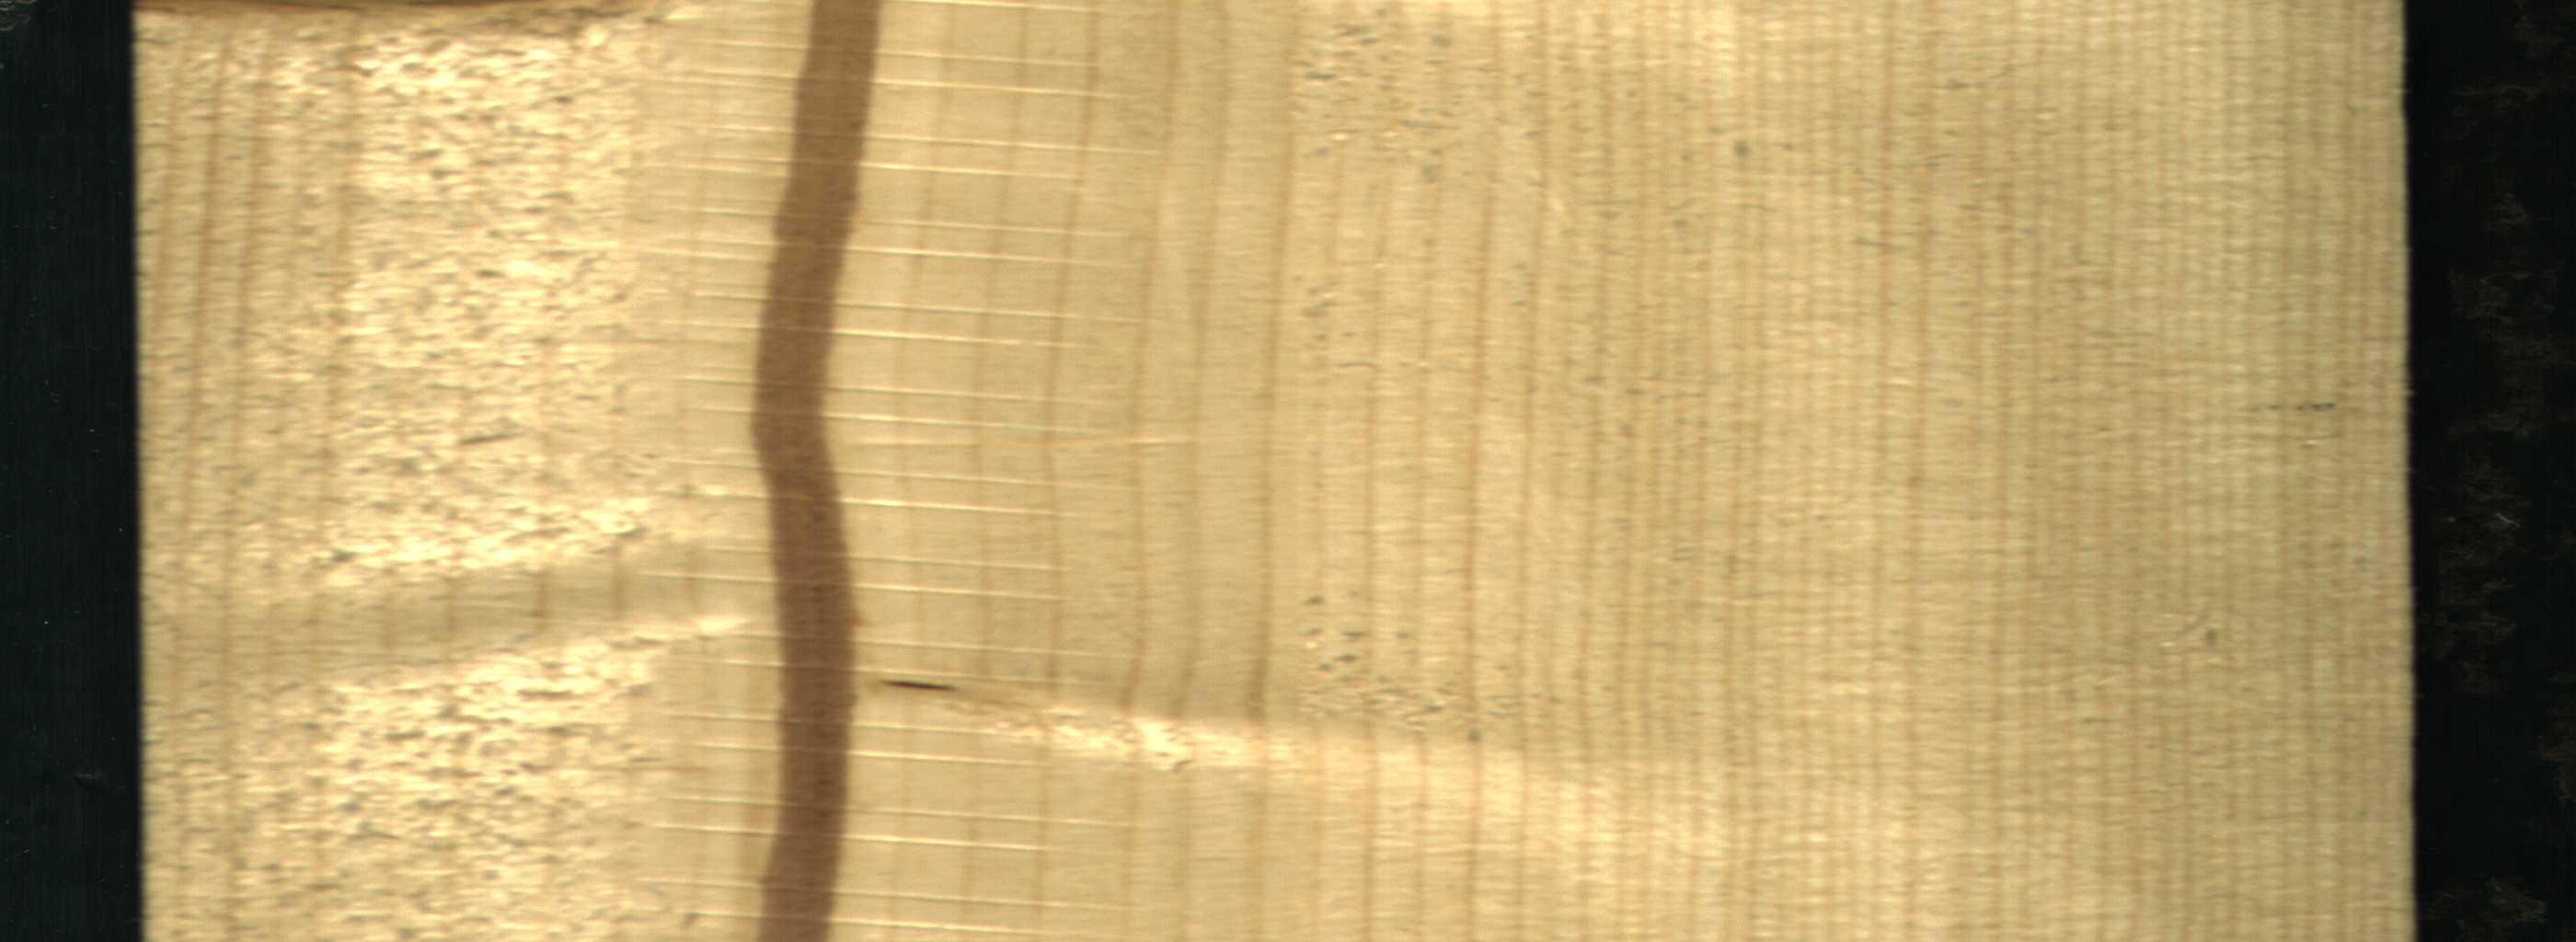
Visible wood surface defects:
Marrow
Live_Knot
Live_Knot